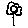
Label: flower